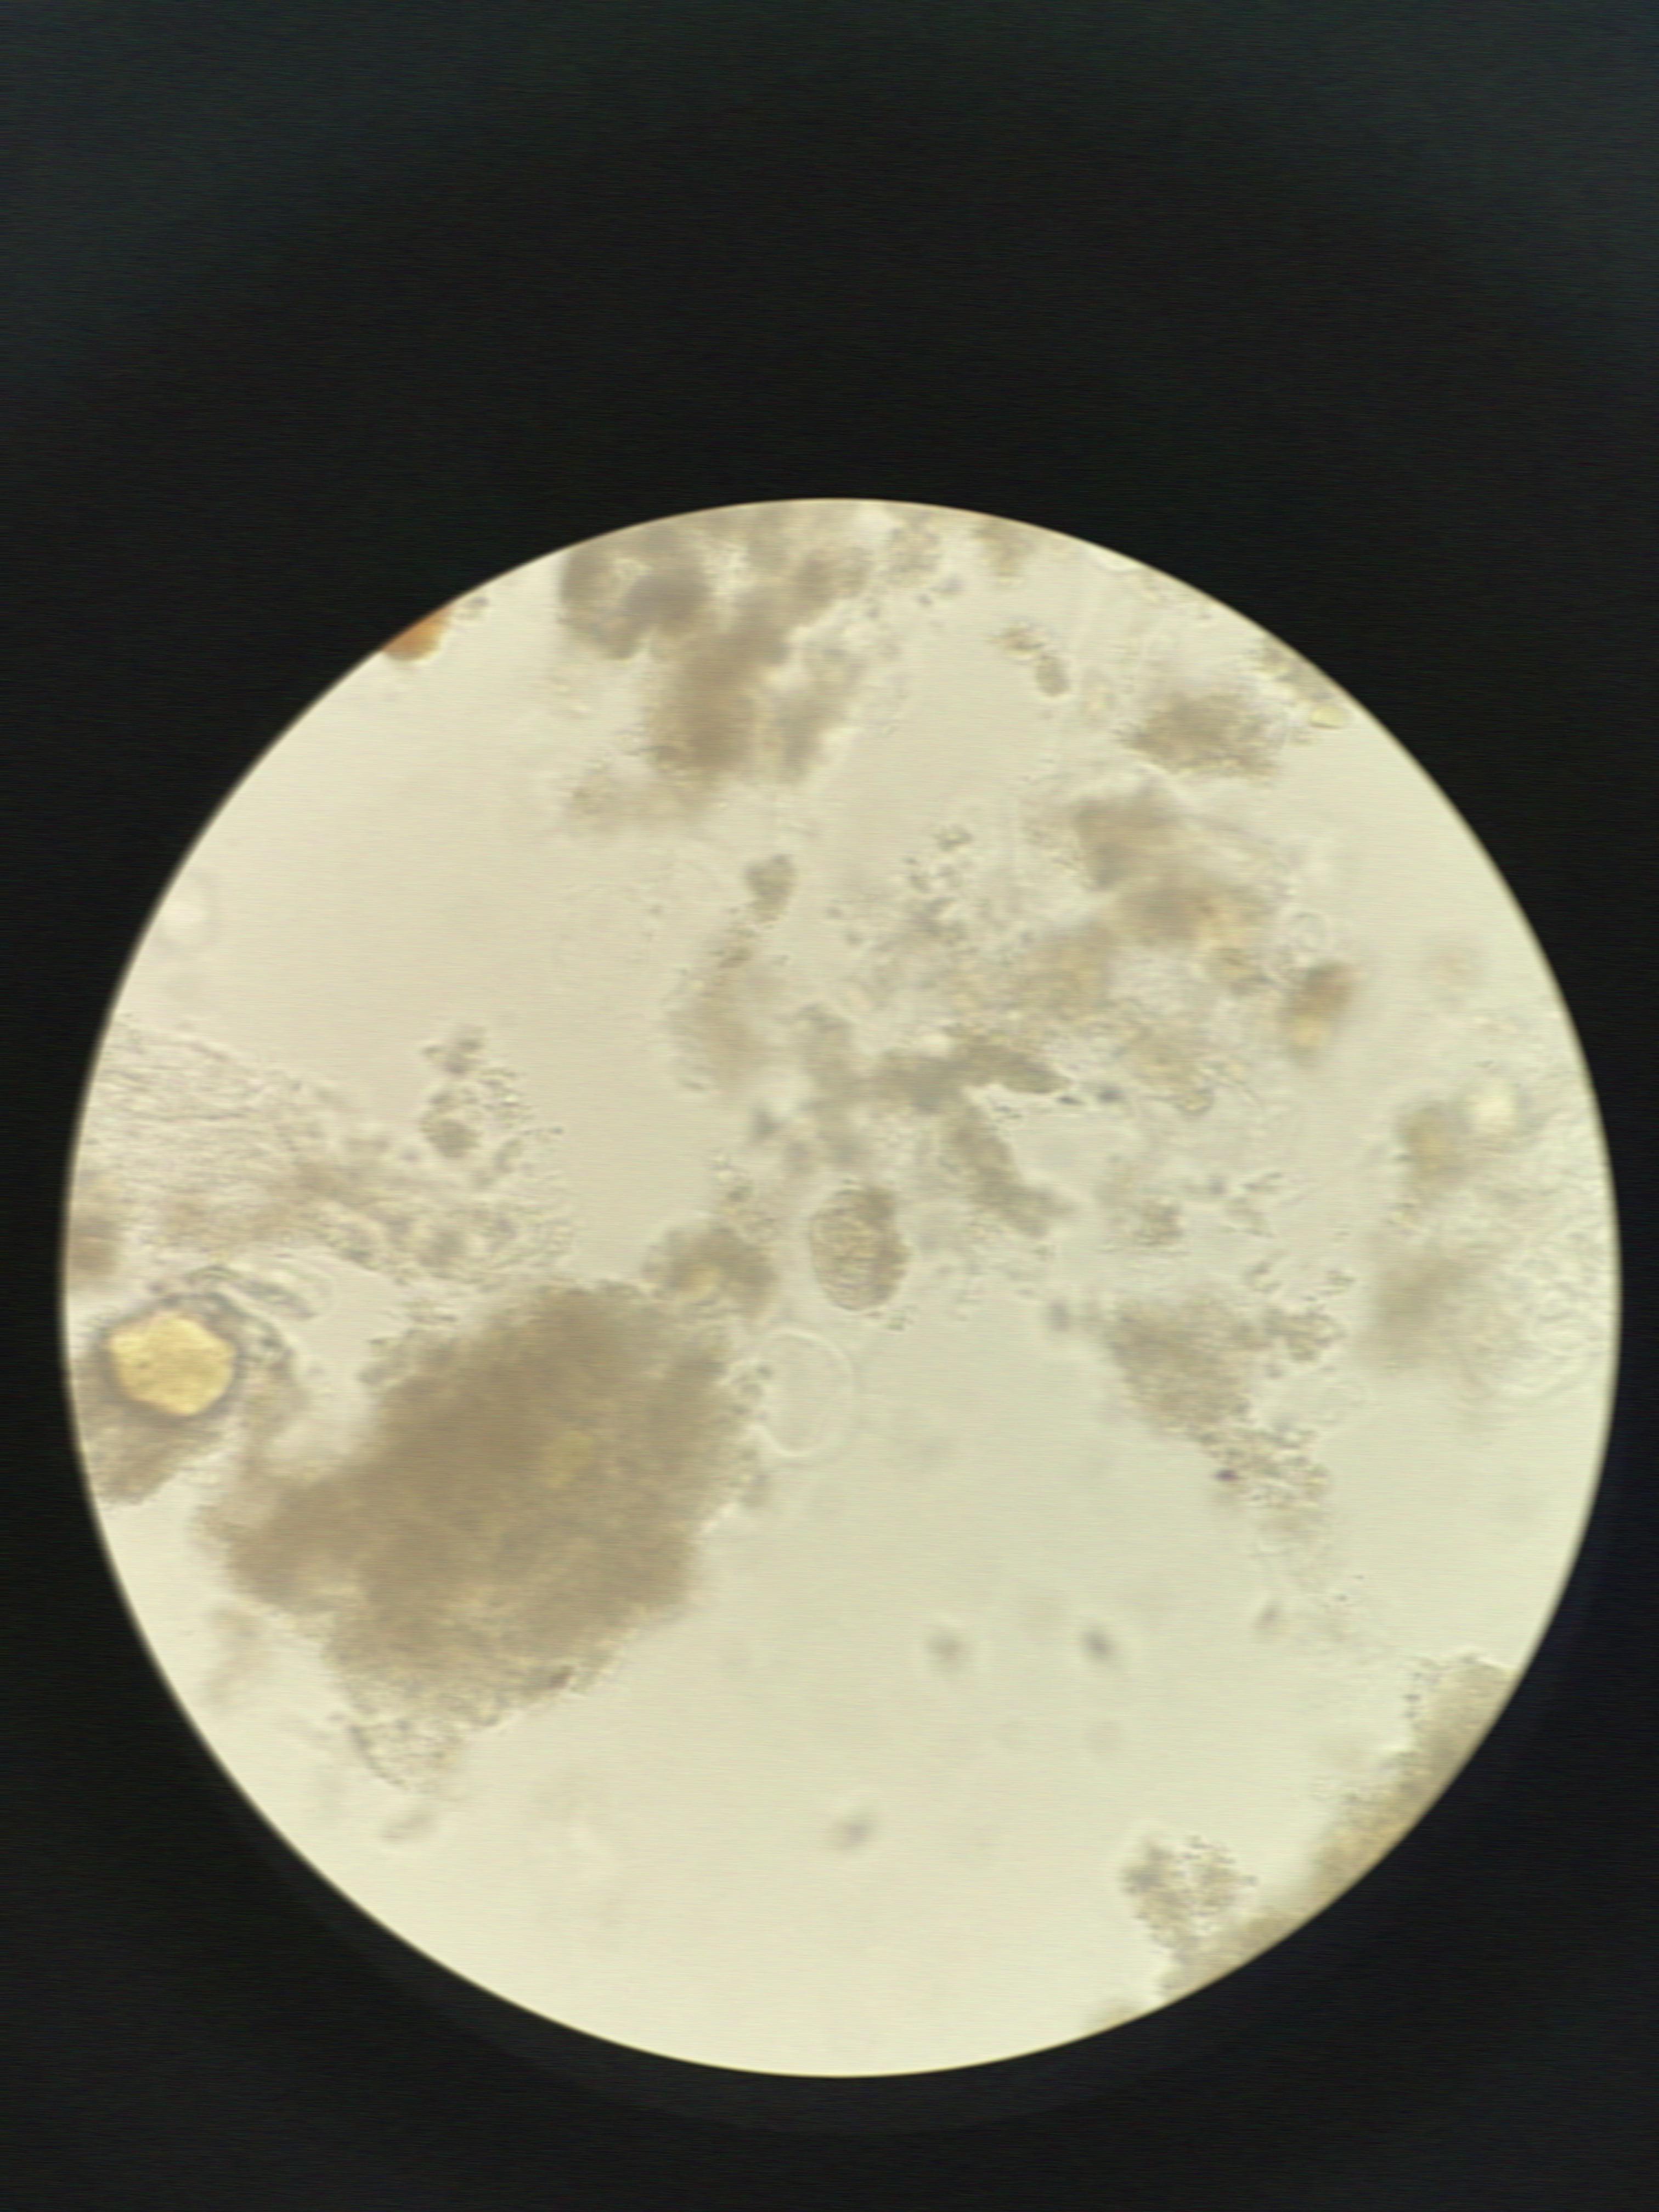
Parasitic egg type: Hymenolepis nana